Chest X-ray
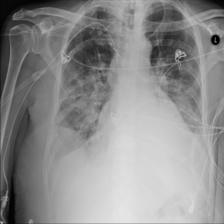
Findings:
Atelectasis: negative
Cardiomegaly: negative
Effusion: negative
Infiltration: positive
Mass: positive
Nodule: negative
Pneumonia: negative
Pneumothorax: negative
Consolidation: negative
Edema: negative
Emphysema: negative
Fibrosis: negative
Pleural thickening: negative
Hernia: negative